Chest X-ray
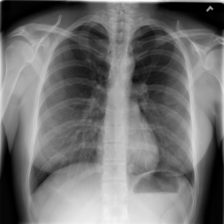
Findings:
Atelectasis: negative
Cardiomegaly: negative
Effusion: negative
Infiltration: negative
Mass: negative
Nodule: negative
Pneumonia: negative
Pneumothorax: negative
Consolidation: negative
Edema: negative
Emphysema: negative
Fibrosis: negative
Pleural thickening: negative
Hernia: negative